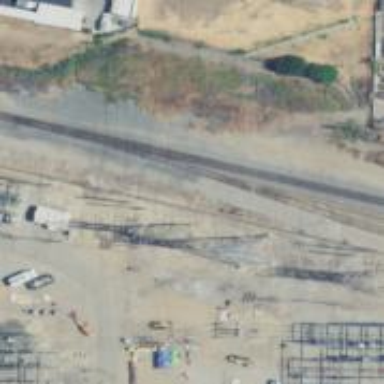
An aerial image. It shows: Railway siding with rails.